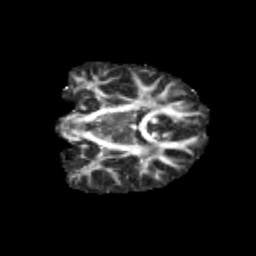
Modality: FA
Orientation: coronal
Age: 12
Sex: male
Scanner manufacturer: siemens
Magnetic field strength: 3 T
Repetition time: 3.8 s
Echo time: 0.07 s